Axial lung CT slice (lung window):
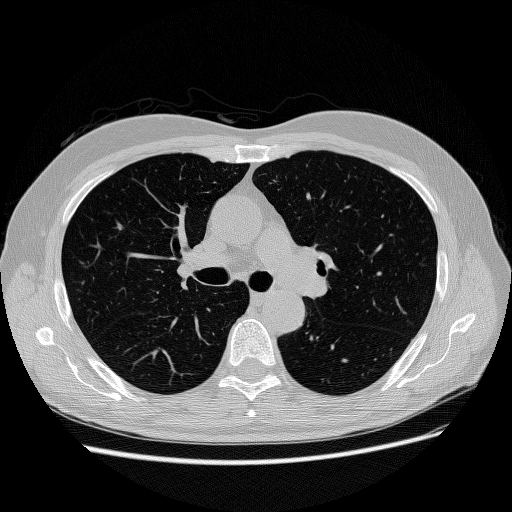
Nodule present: no